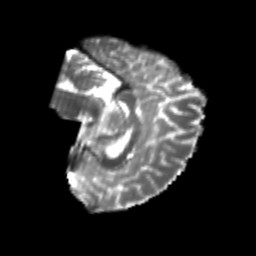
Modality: T2w
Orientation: sagittal
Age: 23
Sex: female
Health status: healthy
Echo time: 0.074 s